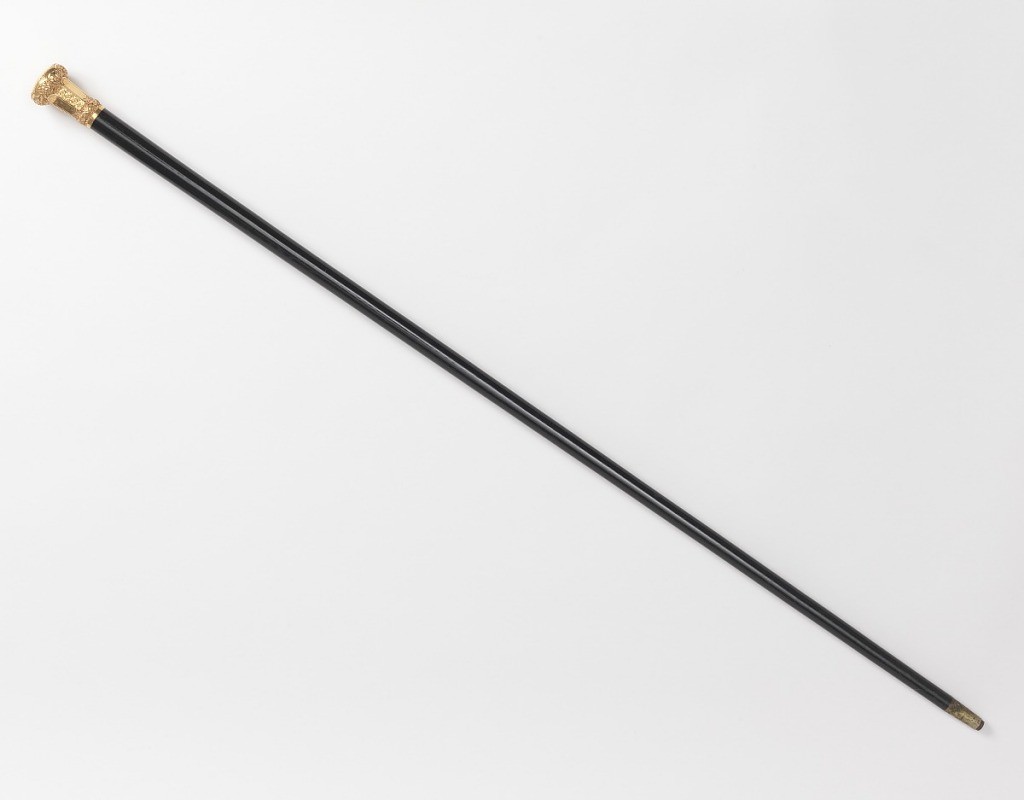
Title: Walking stick
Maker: Henry Rado, American, 1859–1921
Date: late 19th century
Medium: Molded Bakelite, gilded metal
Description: Black Bakelite walking stick; gilded knob with panels of foliate and floral decoration.